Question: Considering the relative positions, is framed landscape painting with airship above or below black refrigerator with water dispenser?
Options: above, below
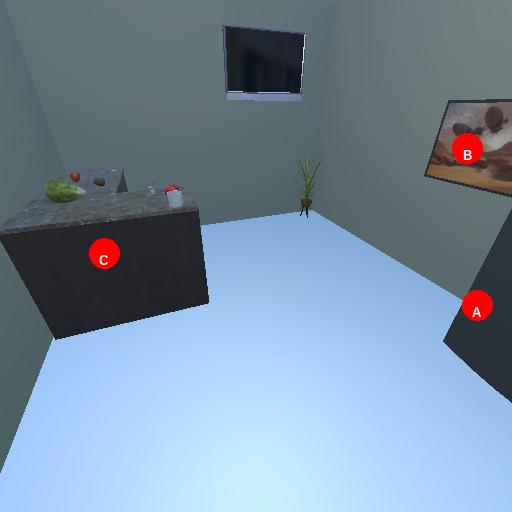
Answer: above